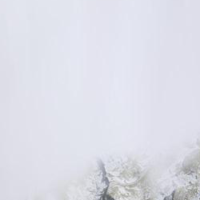
EUNIS habitat code: 48
Species observed at this site:
Cupido minimus
Capra ibex